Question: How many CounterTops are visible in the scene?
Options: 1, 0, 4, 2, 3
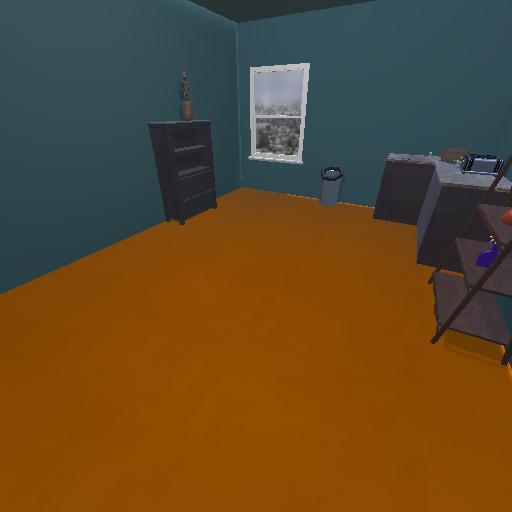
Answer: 1